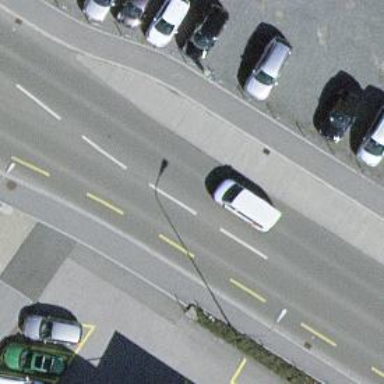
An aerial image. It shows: Public transport stop position.